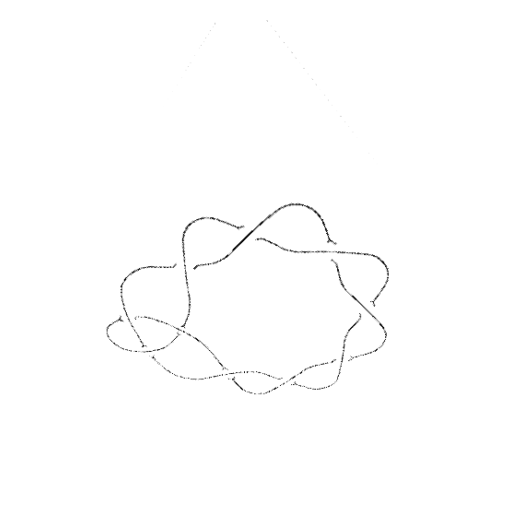
Crossing number: 10